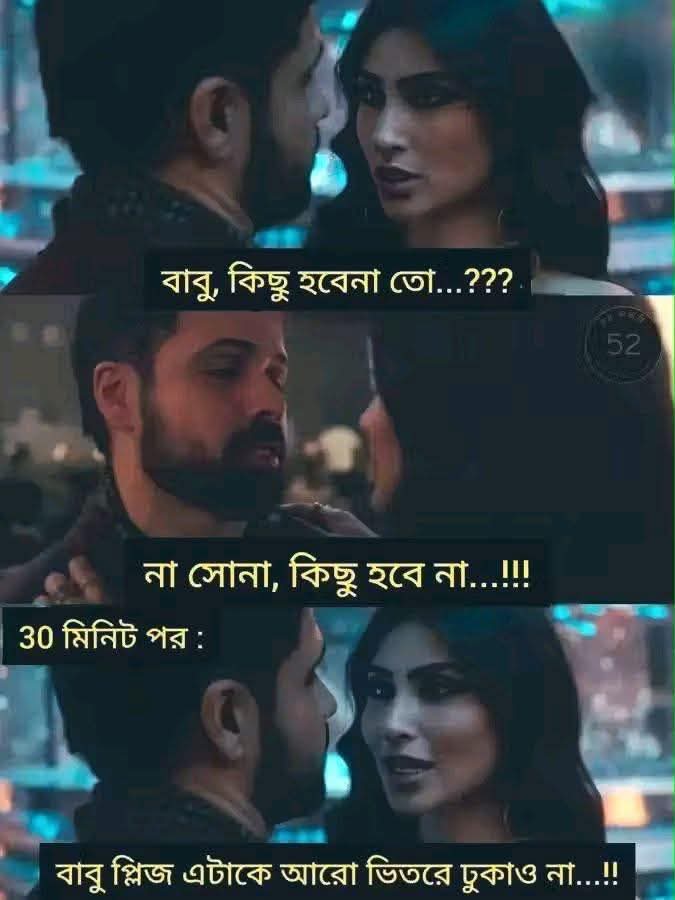
Text: বাবু, কিছু হবেনা তো...???
না সোনা, কিছু হবে না...!!!
30 মিনিট পর :
বাবু প্লিজ এটাকে আরো ভিতরে ঢুকাও না...!!
Label: Non Hate